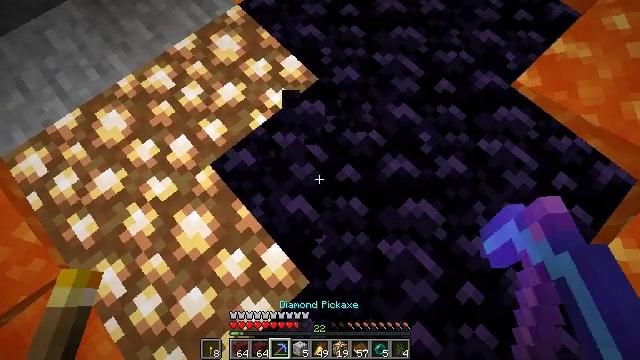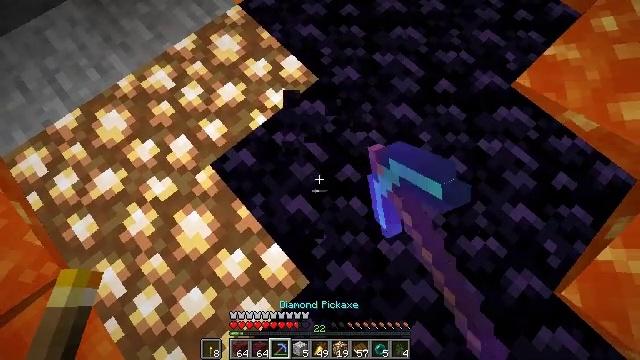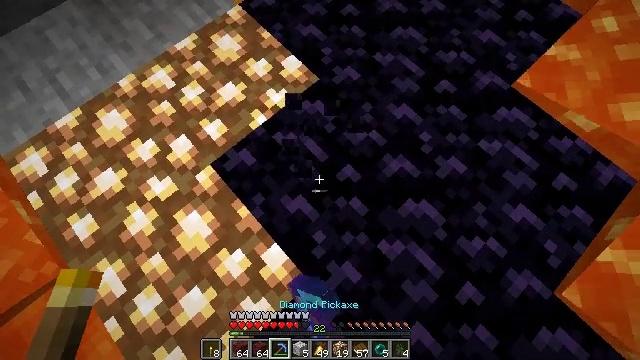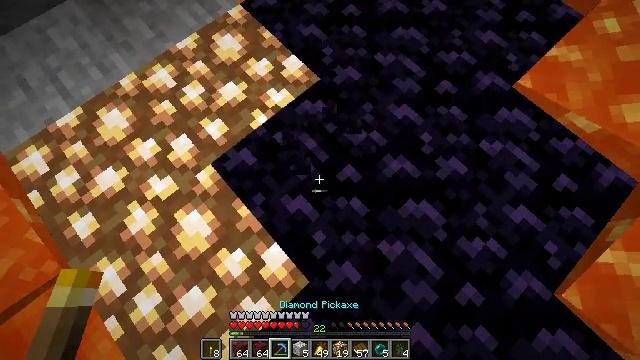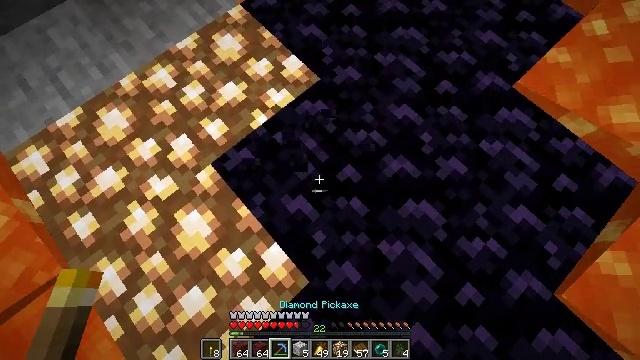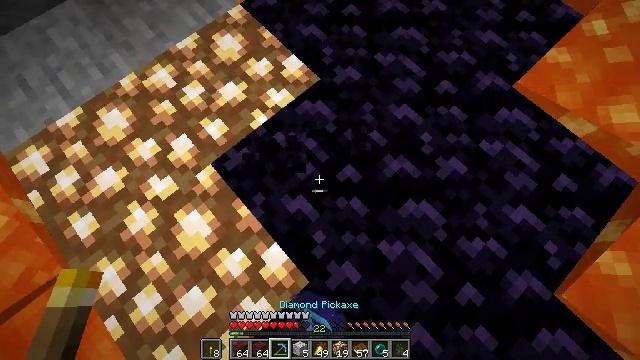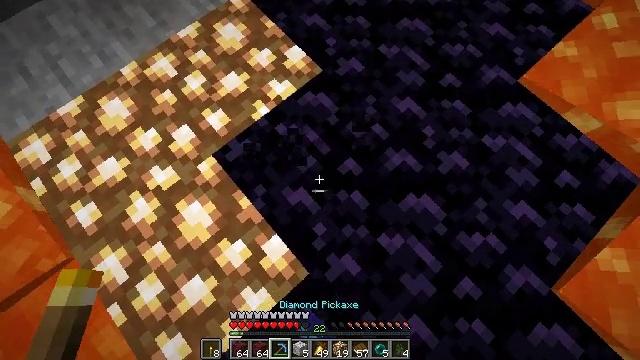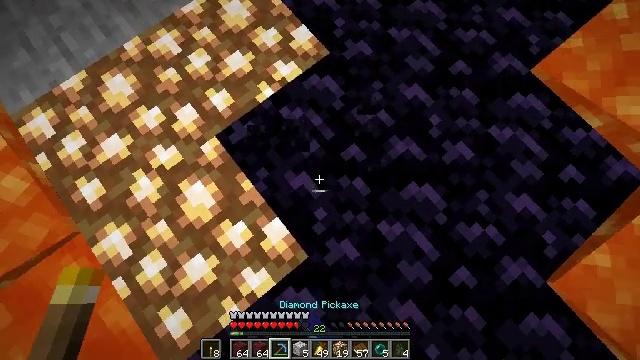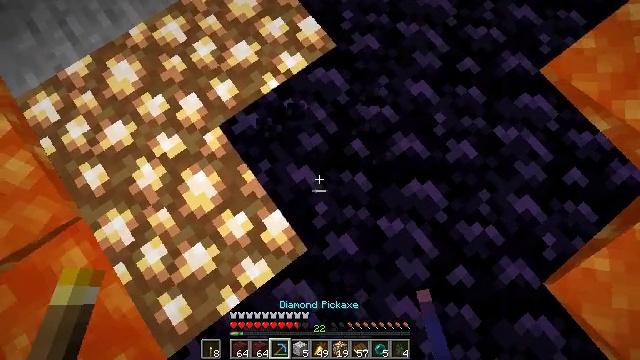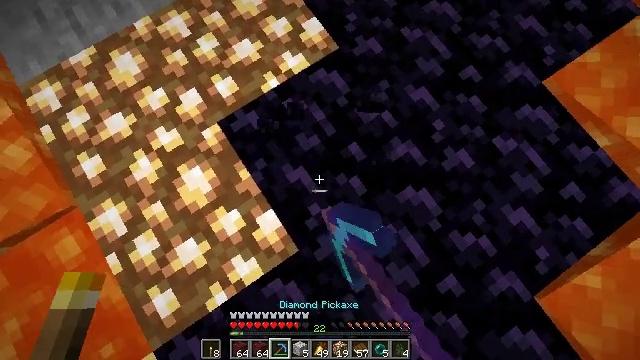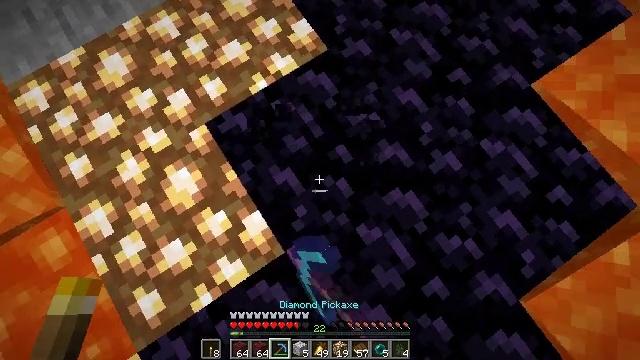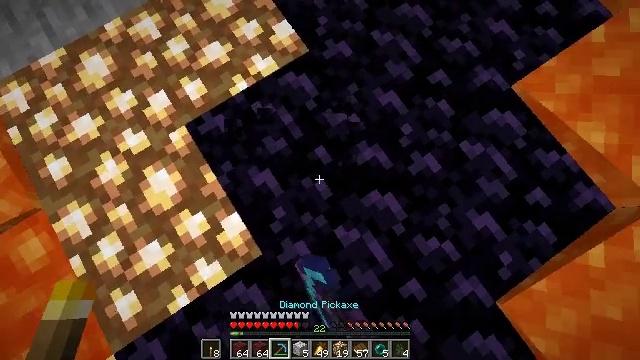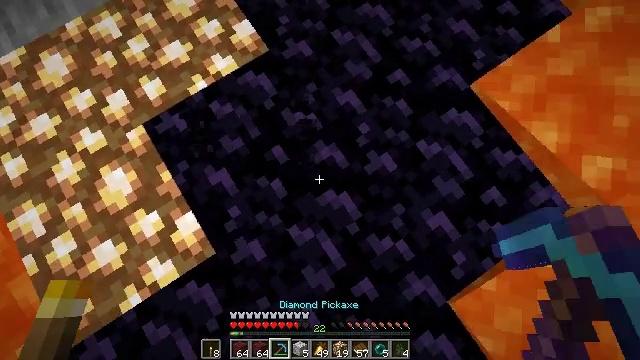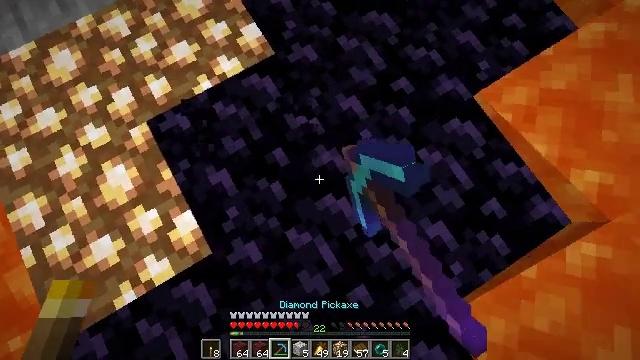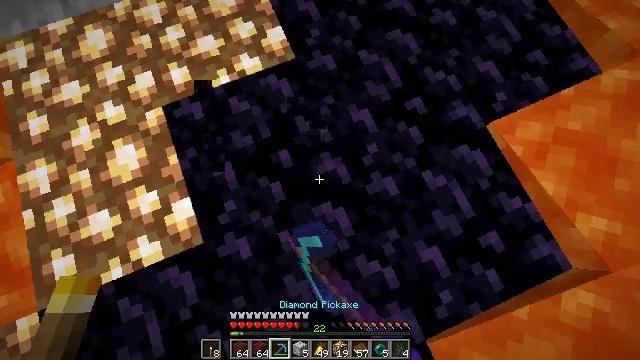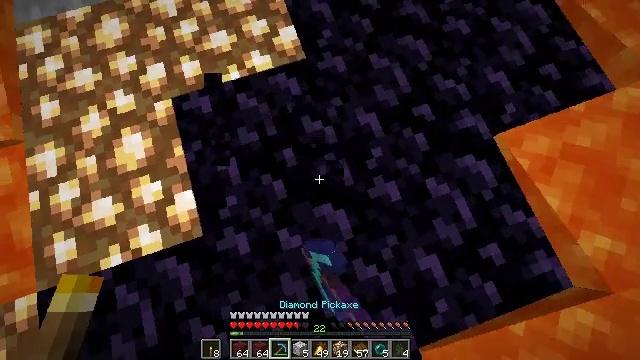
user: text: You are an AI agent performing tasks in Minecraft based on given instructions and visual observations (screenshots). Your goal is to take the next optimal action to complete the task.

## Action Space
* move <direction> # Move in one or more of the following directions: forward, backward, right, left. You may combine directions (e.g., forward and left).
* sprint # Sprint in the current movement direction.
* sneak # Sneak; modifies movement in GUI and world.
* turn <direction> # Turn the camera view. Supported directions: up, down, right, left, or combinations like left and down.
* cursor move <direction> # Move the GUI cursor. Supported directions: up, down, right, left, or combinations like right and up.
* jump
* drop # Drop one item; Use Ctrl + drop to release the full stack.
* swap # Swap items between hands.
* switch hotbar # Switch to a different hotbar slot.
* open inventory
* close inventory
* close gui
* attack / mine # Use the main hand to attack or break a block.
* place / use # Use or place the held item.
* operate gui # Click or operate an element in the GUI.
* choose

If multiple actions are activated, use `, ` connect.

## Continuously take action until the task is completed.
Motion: motion action
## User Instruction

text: Mine the tough obsidian.
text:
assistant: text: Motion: attack / mine
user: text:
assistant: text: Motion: attack / mine
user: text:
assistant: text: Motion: attack / mine
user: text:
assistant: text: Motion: attack / mine
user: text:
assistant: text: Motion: attack / mine
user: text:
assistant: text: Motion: turn down, attack / mine
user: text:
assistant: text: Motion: turn left and down, attack / mine
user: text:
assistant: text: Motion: turn left and down, attack / mine
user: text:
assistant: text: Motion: move right, turn left, attack / mine
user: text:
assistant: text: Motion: move right, attack / mine
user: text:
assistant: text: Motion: move right, attack / mine
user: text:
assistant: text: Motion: attack / mine
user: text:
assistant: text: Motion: turn left, attack / mine
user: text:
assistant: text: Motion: turn left and up, attack / mine
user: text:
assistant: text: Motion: turn left, attack / mine
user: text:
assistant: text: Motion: turn left, attack / mine
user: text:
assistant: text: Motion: turn left, attack / mine
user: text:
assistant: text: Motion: turn left, attack / mine
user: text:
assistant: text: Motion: turn left, attack / mine
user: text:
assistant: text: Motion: turn left, attack / mine
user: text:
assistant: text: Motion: turn left, attack / mine
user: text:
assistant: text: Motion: turn left, attack / mine
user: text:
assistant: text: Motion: turn left, attack / mine
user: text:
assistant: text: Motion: turn left, attack / mine
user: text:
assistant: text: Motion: turn left, attack / mine
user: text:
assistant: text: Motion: attack / mine
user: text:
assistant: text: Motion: attack / mine
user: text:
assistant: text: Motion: attack / mine
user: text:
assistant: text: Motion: attack / mine
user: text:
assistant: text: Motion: attack / mine